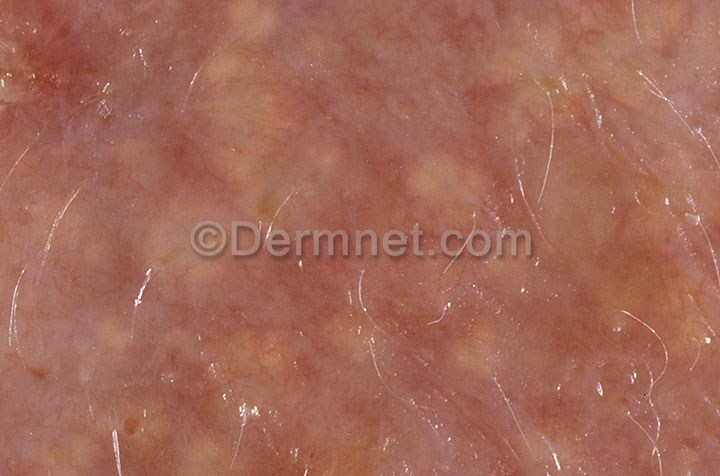
Disease: Light Diseases and Disorders of Pigmentation